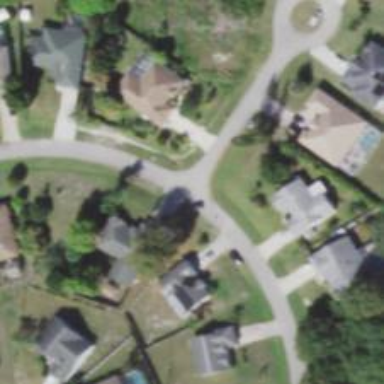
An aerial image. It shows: Residential road.